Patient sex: F
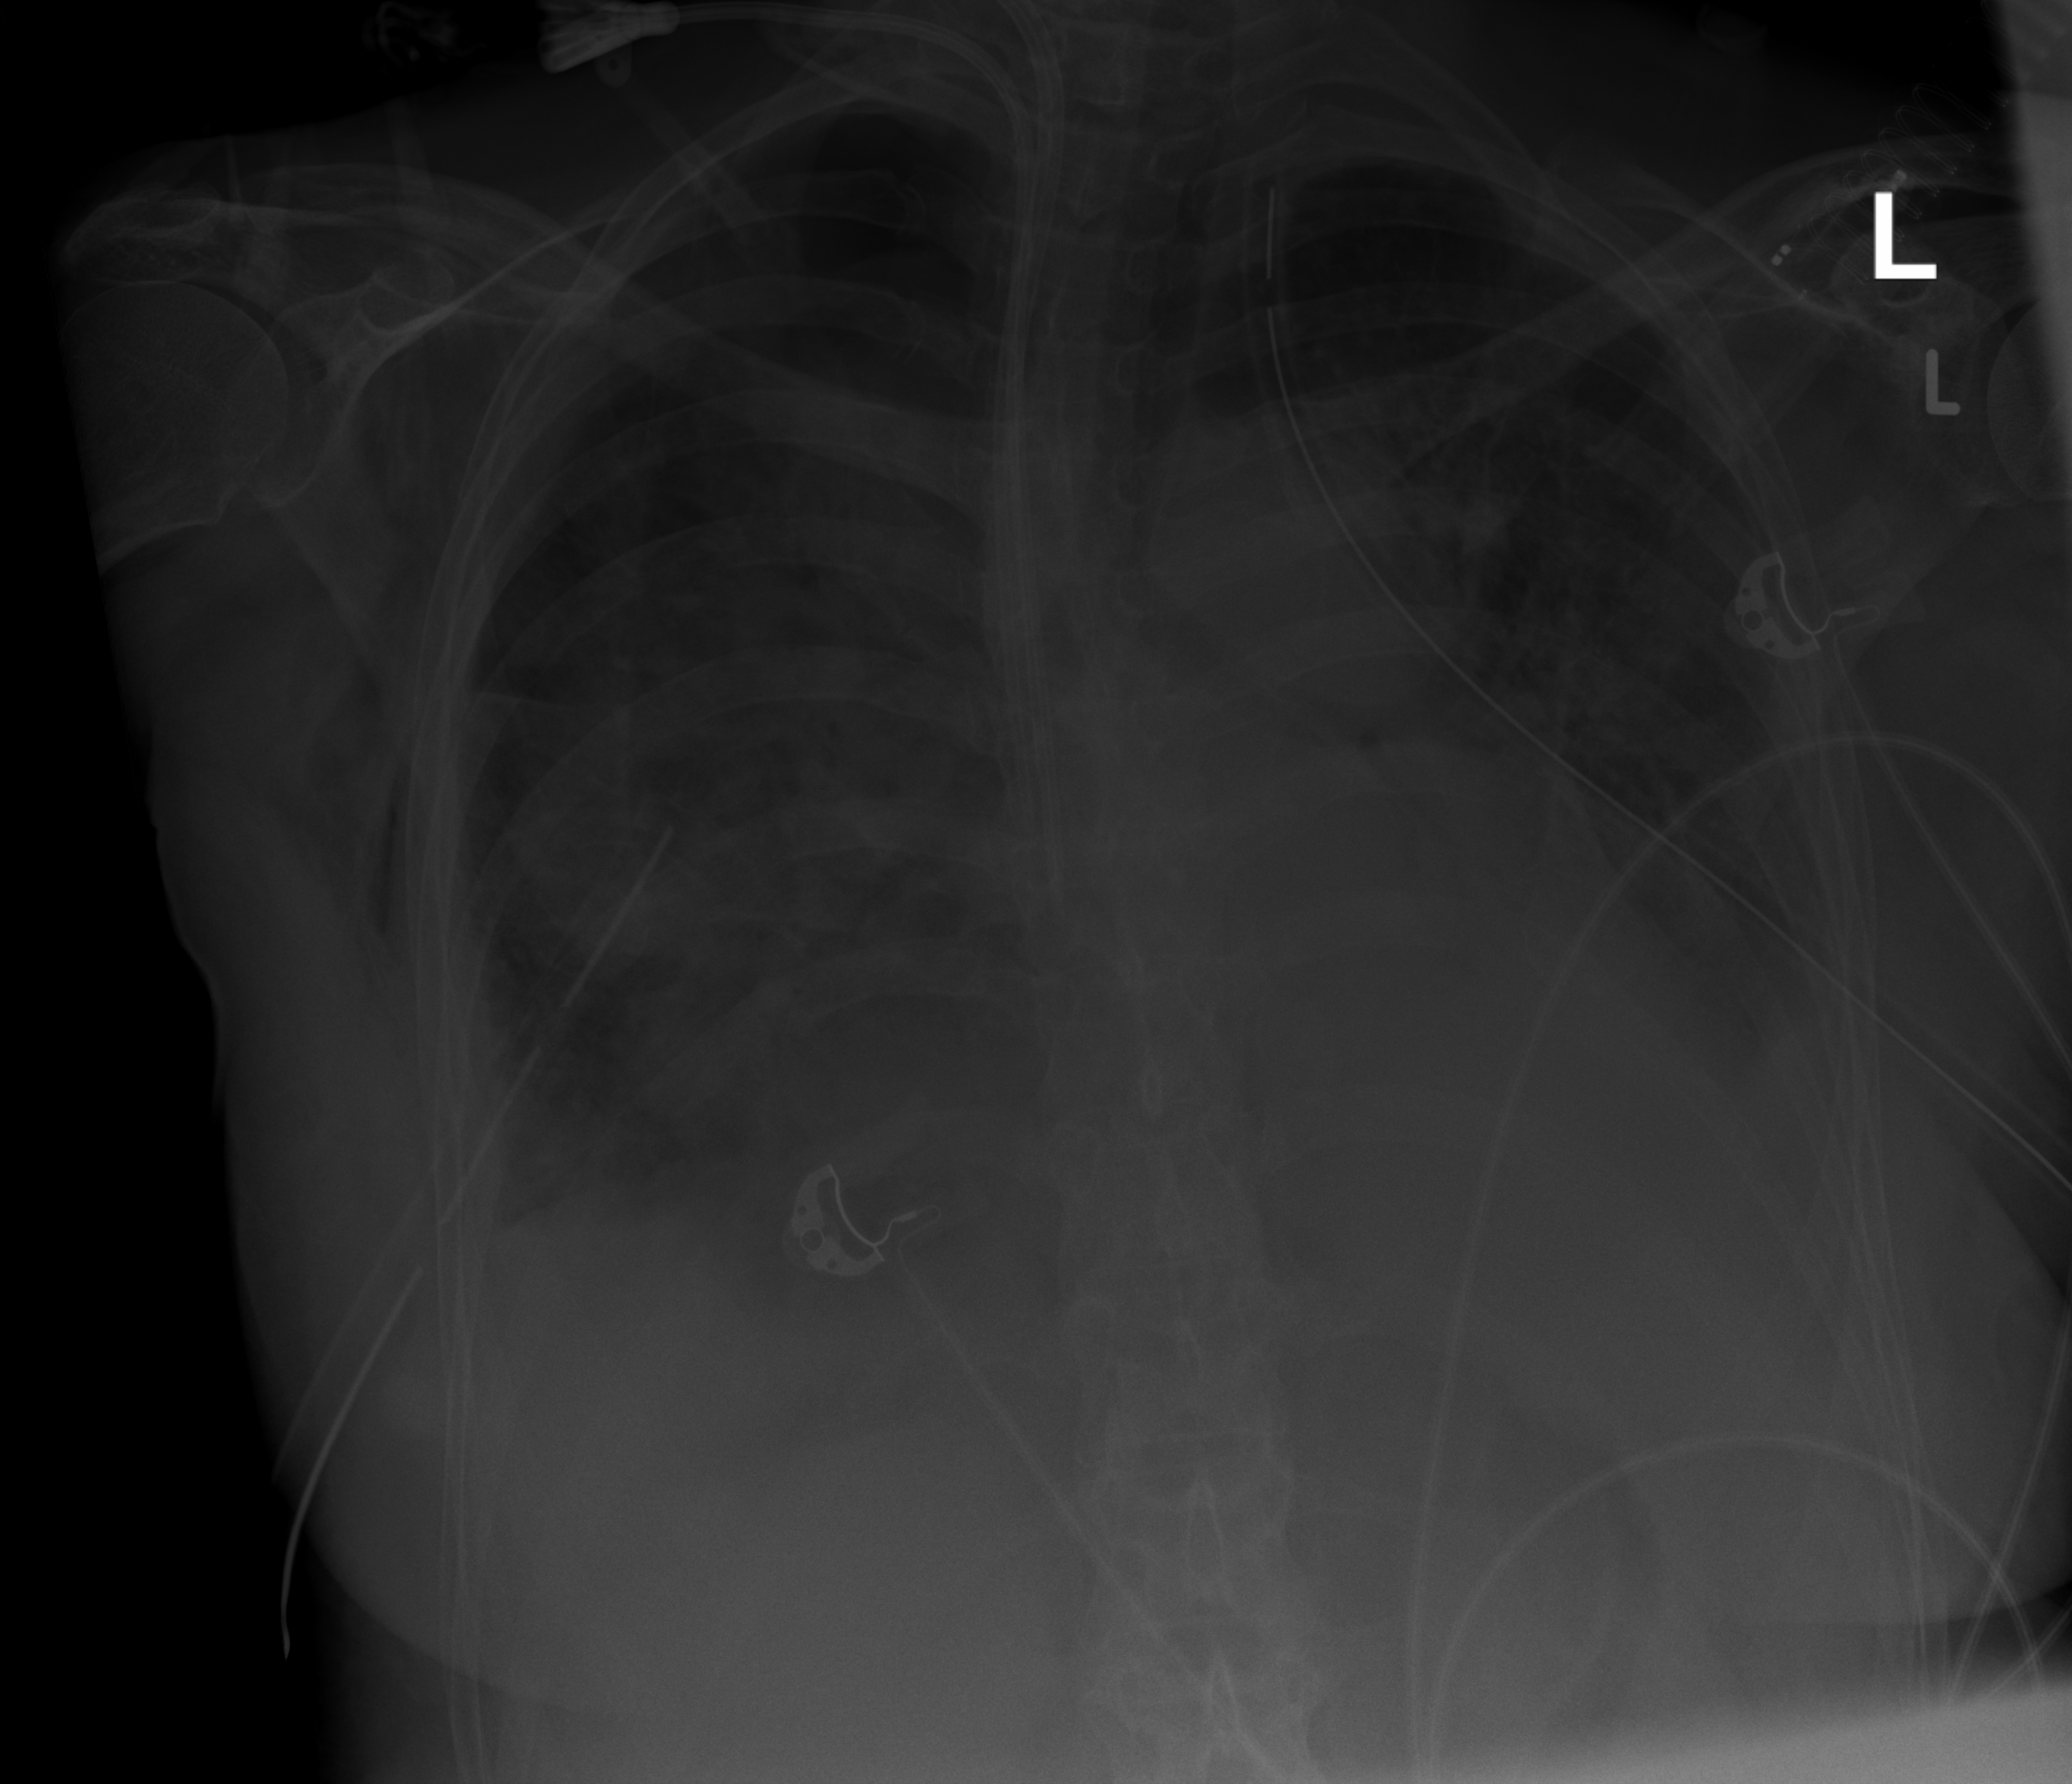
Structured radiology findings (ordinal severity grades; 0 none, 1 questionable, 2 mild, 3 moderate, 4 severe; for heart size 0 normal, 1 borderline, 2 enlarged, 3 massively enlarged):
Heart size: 2
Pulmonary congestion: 2
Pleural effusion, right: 3
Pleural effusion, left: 2
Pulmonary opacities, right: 3
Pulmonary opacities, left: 0
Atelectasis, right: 3
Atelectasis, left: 2